【题型】解答题　【知识点】函数　【难度】easy
如图，$\triangle P_1OA_1$，$\triangle P_2A_1A_2$都是等腰直角三角形，点$P_1$、$P_2$在$y=\dfrac{4}{x}(x>0)$的图象上，斜边$OA_1$、$A_1A_2$都在$x$轴上，求点$A_2$的坐标.

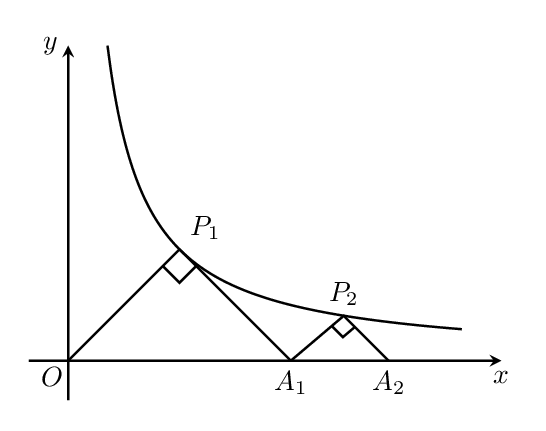
【解答】
\noindent 【答案】点$A_2$的坐标为$\left(4\sqrt{2},0\right)$.\\
\noindent 【分析】本题考查了反比例函数的图象和性质. 过点$P_1$作$P_1M \perp x$轴，由于$\triangle OA_1P_1$是等腰直角三角形，因而$P_1A=OA$，因而可以设$P_1$点的坐标是$(a,a)$，把$(a,a)$代入解析式即可求出$a=2$，因而求出$P_1$的坐标是$(2,2)$，进一步得到$OA_1=4$，再根据$\triangle P_2A_1A_2$是等腰直角三角形，设$P_2$的纵坐标是$b$，因而横坐标是$b+4$，把$P_2$的坐标代入解析式$y=\dfrac{4}{x}$，即可求出$b$，然后即可求出点$A_2$的坐标.\\
\noindent 【详解】解：如图，过点$P_1$作$P_1M \perp x$轴于$M$，\\

\hfill
\begin{minipage}{0.38\textwidth}
\vspace{0pt}
$\because \triangle OA_1P_1$是等腰直角三角形，\\
$\therefore OM=MA_1=\dfrac{1}{2}OA_1$，\\
$\therefore P_1M=\dfrac{1}{2}OA_1$，\\
$\therefore$设$P_1$点的坐标是$(a,a)$，\\
把$(a,a)$代入解析式得到$a=2$，\\
$\therefore P_1$的坐标是$(2,2)$，\\
则$OA_1=4$，\\
$\because \triangle P_2A_1A_2$是等腰直角三角形，过点$P_2$作$P_2N \perp x$轴于$N$，\\
设$P_2$的纵坐标是$b$，\\
$\therefore$横坐标是$b+4$，\\
把$P_2$的坐标代入解析式$y=\dfrac{4}{x}$，\\
$\therefore b+4=\dfrac{4}{b}$，\\
$\therefore b=2\sqrt{2}-2$（负值已舍），\\
$\therefore$点$P_2$的横坐标为$2\sqrt{2}+2$，\\
$\therefore$点$A_2$的横坐标是$2b+4=4\sqrt{2}$，\\
$\therefore$点$A_2$的坐标是$\left(4\sqrt{2},0\right)$.
\end{minipage}
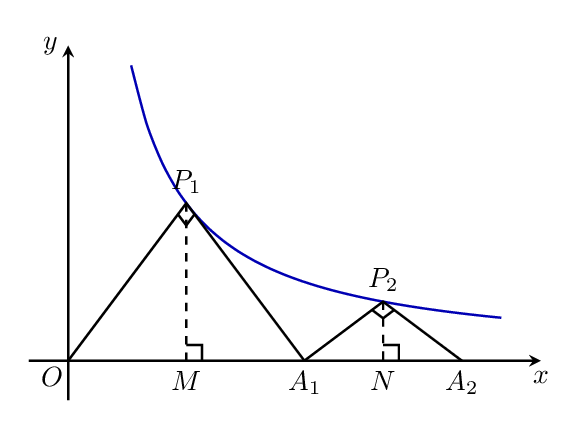